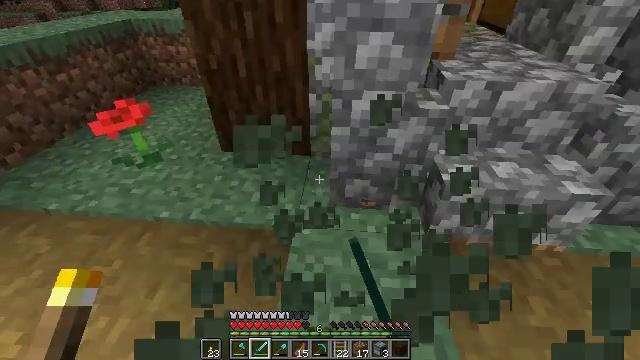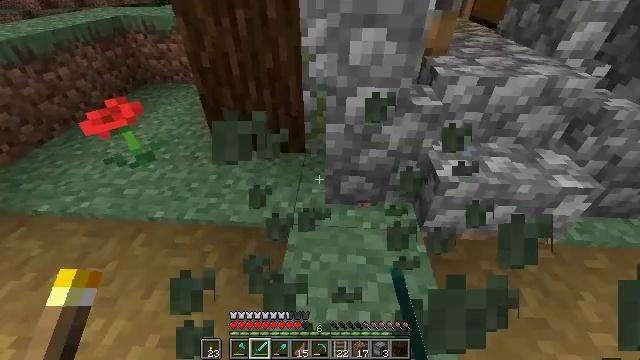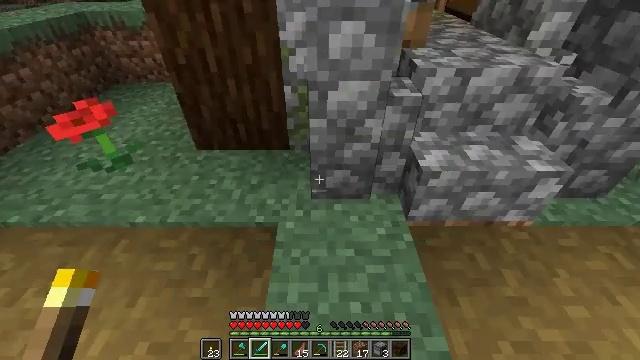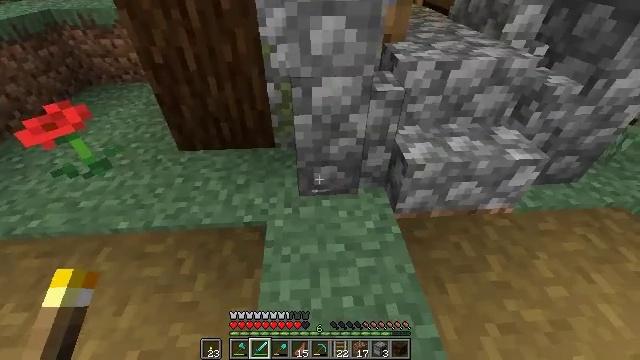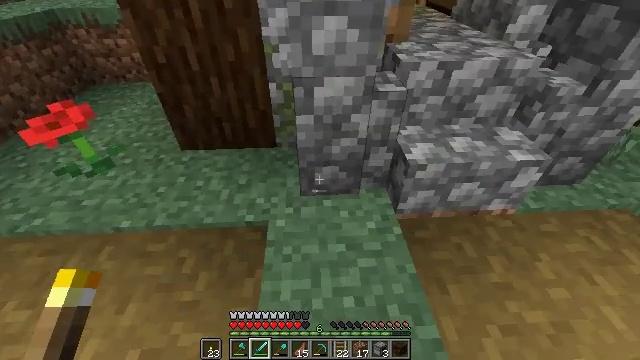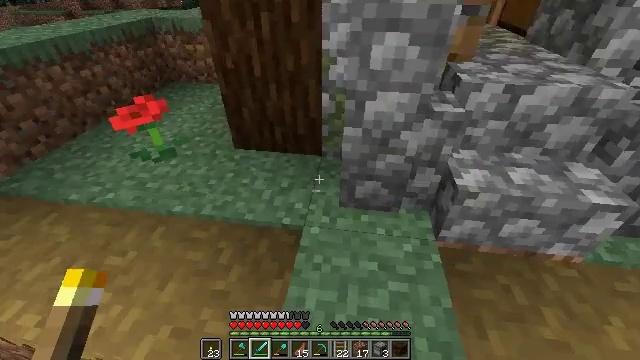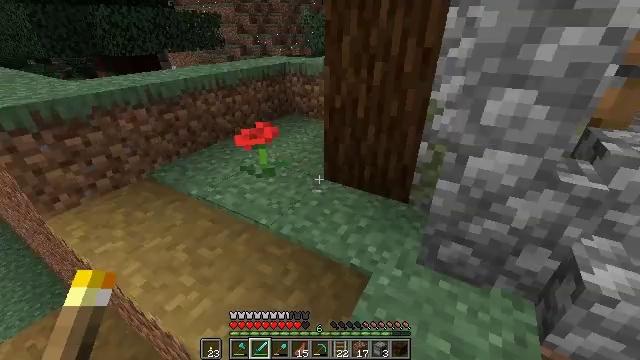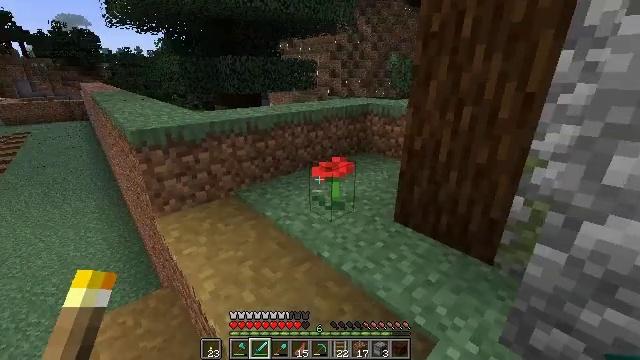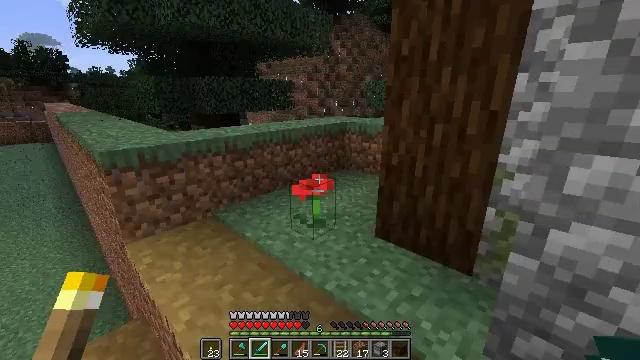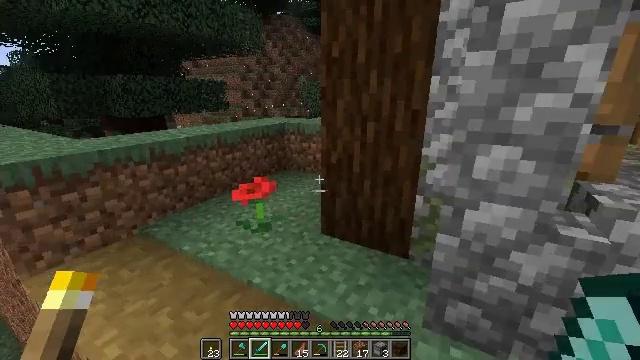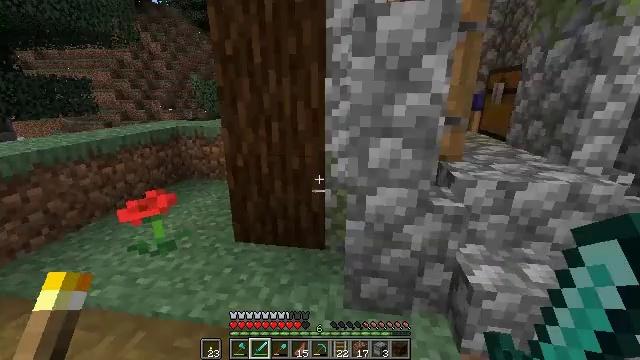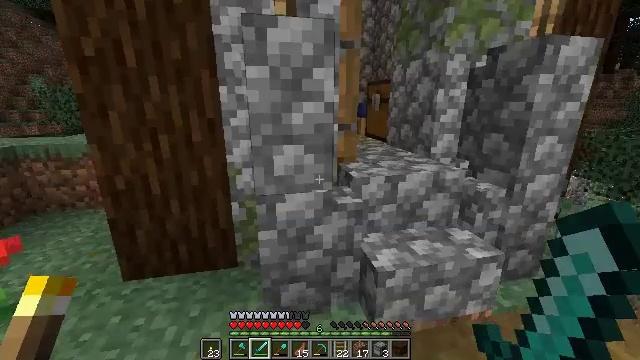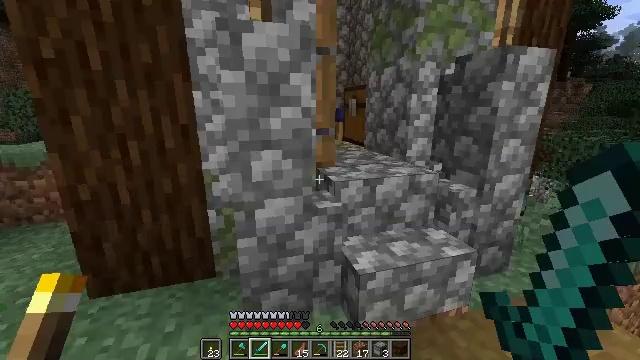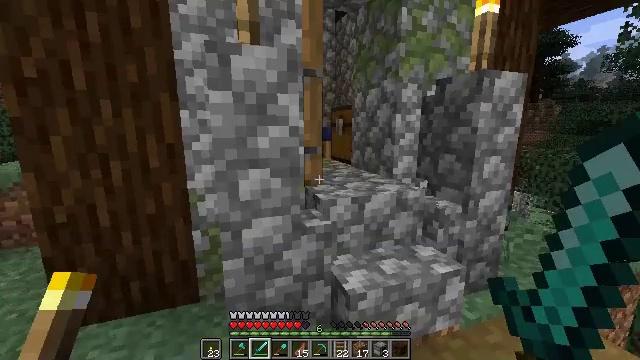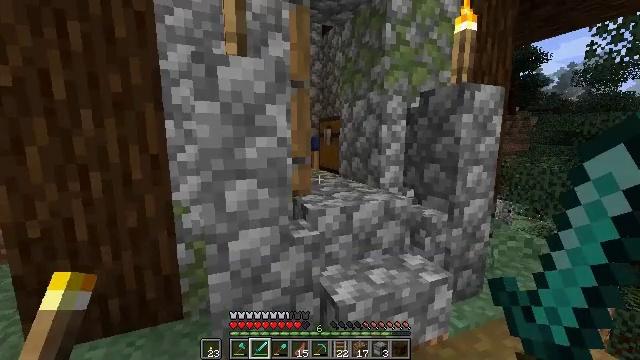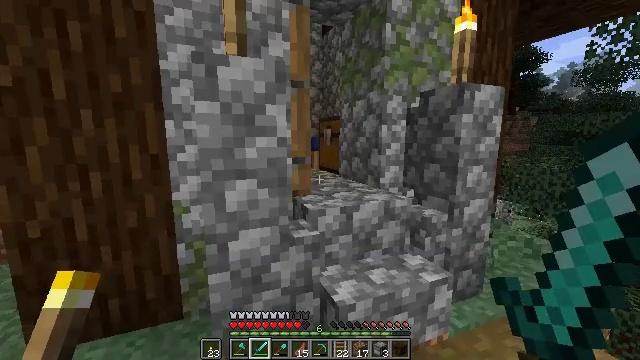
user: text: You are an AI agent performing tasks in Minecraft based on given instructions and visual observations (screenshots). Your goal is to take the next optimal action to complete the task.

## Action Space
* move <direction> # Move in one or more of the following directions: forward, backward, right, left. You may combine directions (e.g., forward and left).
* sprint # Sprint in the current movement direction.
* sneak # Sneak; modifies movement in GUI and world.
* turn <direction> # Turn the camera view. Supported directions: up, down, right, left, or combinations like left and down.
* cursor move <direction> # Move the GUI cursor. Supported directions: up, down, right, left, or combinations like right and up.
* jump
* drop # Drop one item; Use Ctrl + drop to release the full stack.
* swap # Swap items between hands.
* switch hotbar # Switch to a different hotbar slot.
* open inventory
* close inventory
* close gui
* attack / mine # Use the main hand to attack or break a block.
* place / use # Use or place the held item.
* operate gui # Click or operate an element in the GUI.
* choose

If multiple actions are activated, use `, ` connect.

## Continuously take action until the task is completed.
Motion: motion action
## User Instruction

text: Remove the large fern from the terrain.
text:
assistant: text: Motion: turn right
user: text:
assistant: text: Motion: turn right and down
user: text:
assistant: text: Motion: turn right
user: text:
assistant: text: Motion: no_op
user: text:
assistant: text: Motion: turn left and up
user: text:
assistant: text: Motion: turn left and up
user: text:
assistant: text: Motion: turn left and up
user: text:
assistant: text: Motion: turn right and up
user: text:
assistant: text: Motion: turn right
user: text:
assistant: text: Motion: turn right
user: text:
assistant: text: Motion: turn right and up
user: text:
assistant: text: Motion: turn right and up
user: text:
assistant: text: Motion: turn right and up
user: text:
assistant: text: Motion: turn right and up
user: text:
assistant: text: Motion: no_op
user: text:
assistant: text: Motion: no_op
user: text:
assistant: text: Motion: no_op
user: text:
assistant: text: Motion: no_op
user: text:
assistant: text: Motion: no_op
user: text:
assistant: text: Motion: no_op
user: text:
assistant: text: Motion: turn right
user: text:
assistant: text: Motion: turn right and down
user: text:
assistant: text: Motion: move forward, turn right and down
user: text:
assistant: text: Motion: move forward, turn right
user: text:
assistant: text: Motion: move forward
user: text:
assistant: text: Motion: move forward
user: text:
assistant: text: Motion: move forward, turn left
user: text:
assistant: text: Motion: turn left
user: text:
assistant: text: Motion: turn left and up
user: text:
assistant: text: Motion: turn left and up